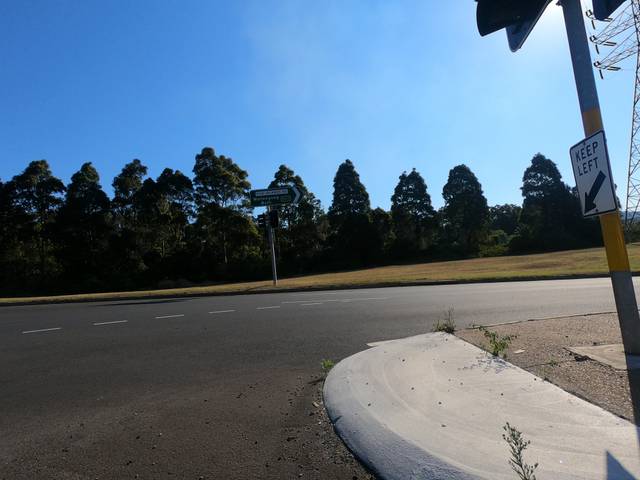
Region: Australia
Coordinates: -34.473, 150.886